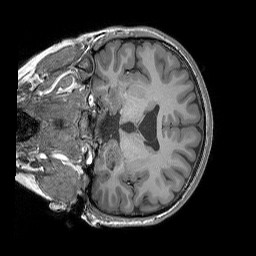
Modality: T1w
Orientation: coronal
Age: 19
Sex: female
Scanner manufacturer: siemens
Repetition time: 2.25 s
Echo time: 0.00302 s